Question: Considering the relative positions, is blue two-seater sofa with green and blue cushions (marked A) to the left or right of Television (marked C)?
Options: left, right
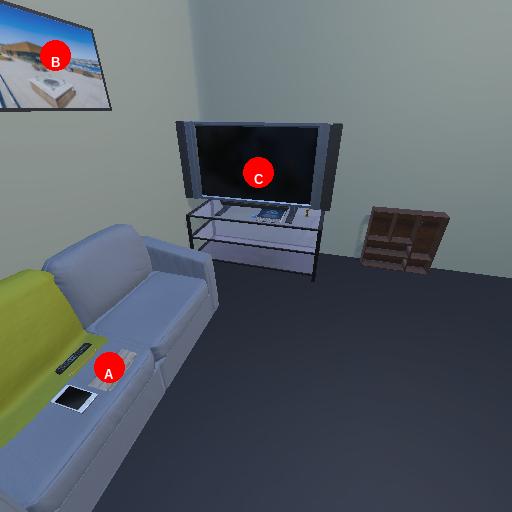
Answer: left